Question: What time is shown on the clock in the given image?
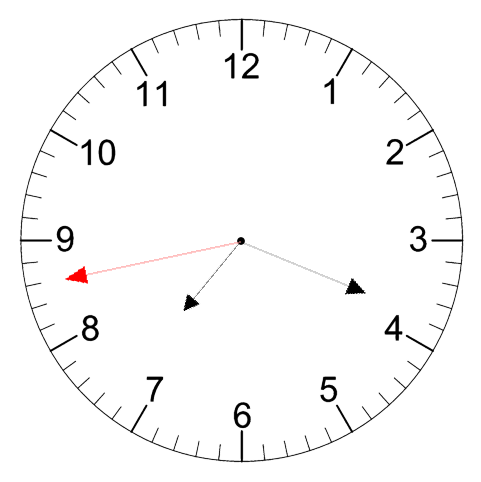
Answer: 07:18:43